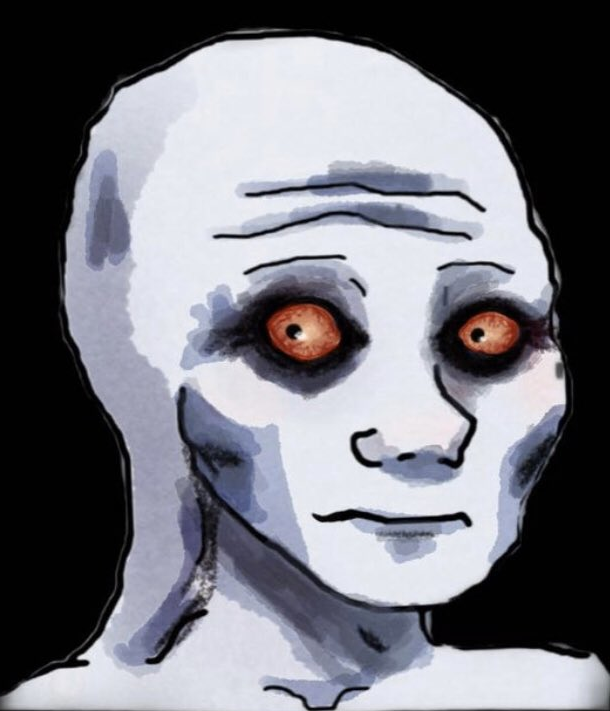
Label: 5_Wojak_with_Background